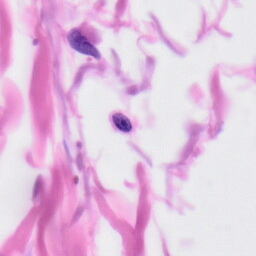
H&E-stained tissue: Skin